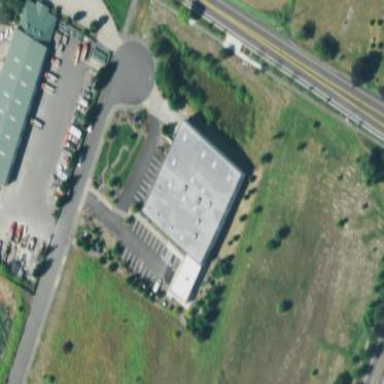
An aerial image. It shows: Building.